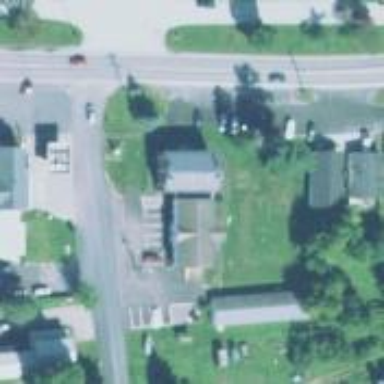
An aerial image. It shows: Post office.